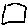
Label: square